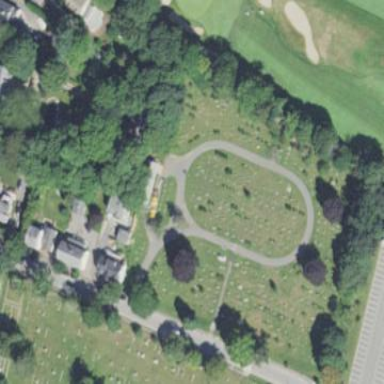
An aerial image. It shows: Cemetery.